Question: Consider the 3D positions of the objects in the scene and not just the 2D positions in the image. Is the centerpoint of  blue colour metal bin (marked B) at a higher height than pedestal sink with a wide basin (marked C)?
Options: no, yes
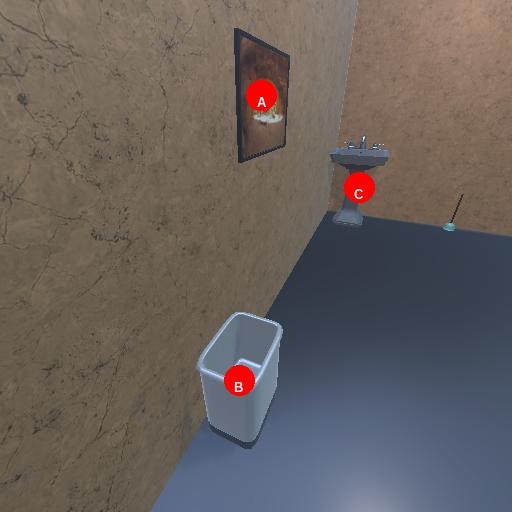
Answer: no